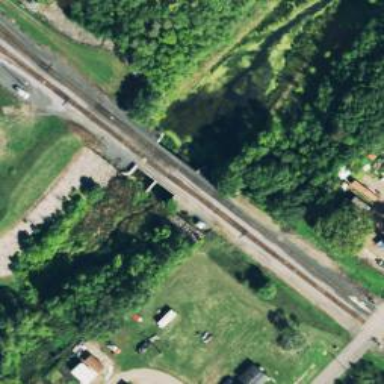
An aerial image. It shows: Railway track with single rail.